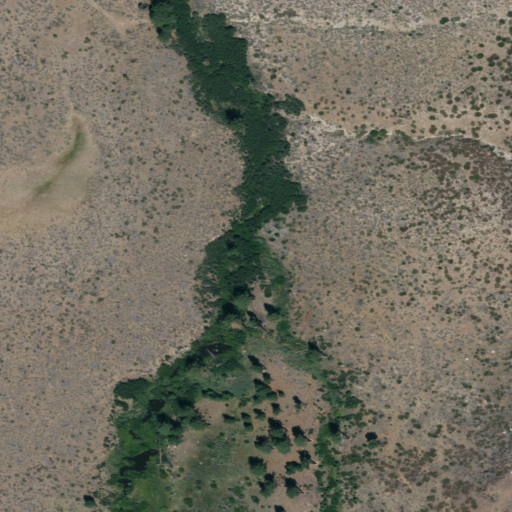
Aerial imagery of valley in California named Terry Canyon containing shrub, woody wetlands, evergreen forest, and grassland